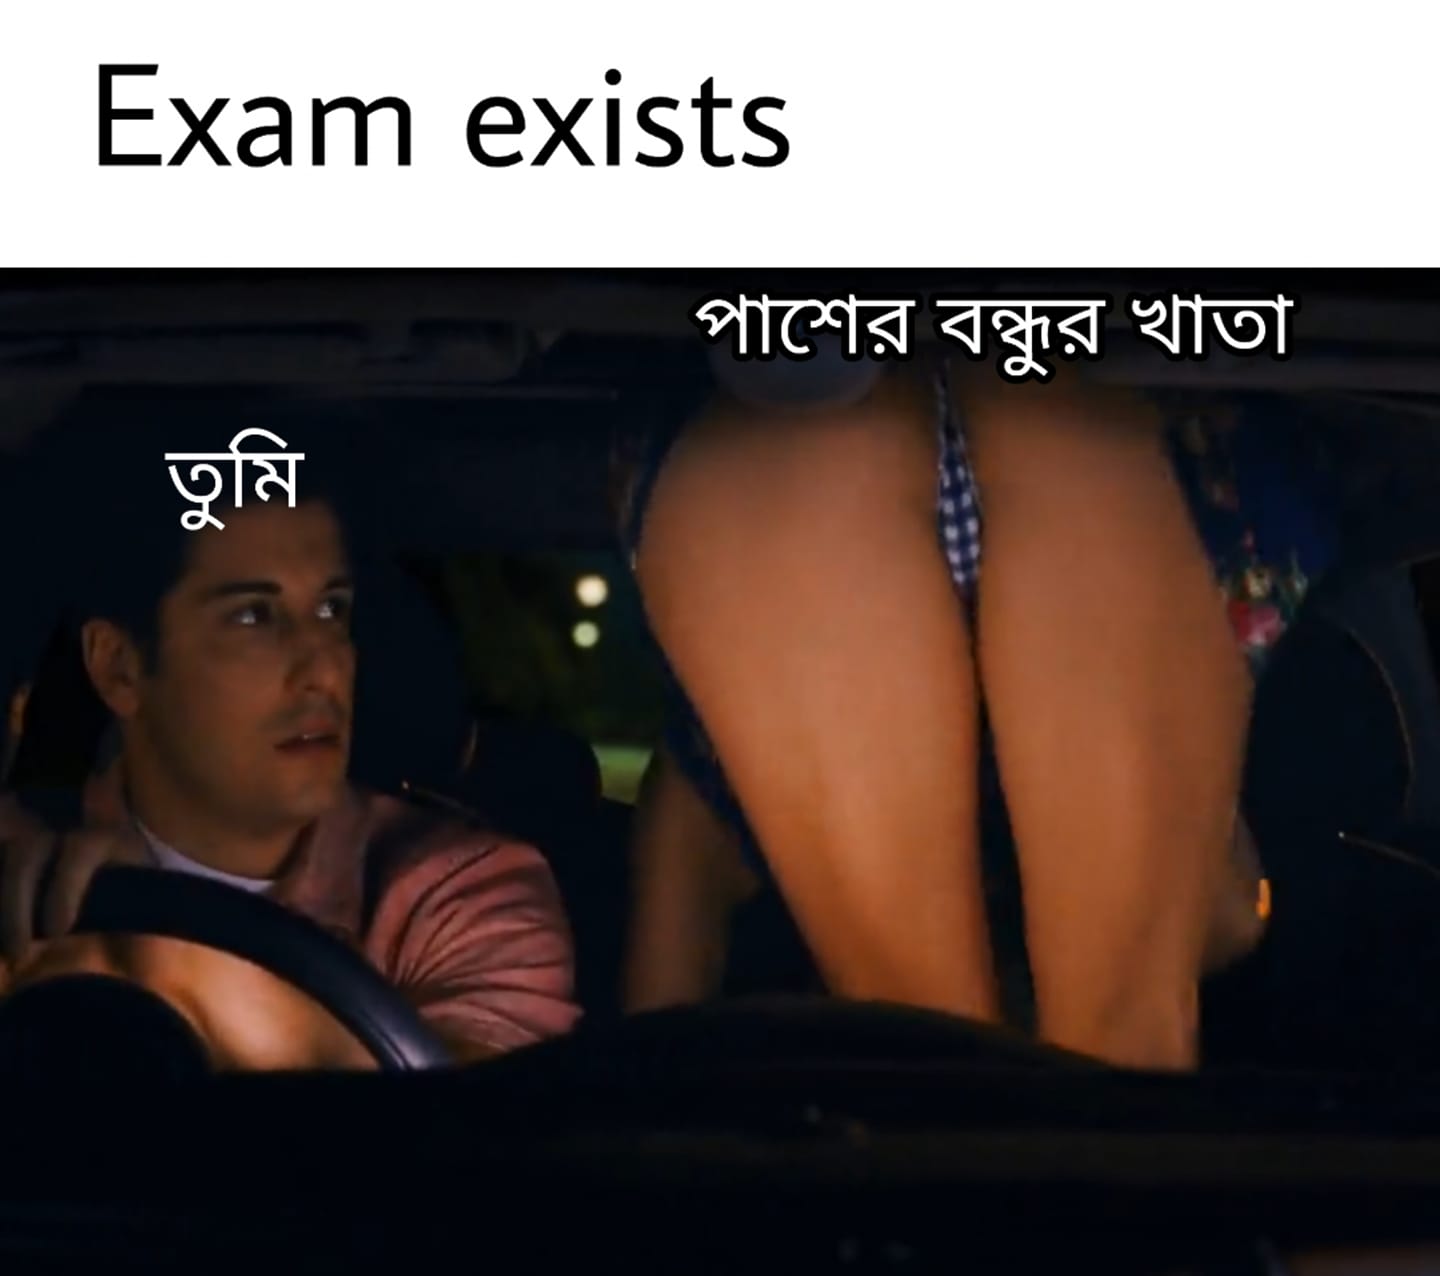
Caption: Exam exists   তুুমি    পাশের বন্ধুর খাতা
Label: hate